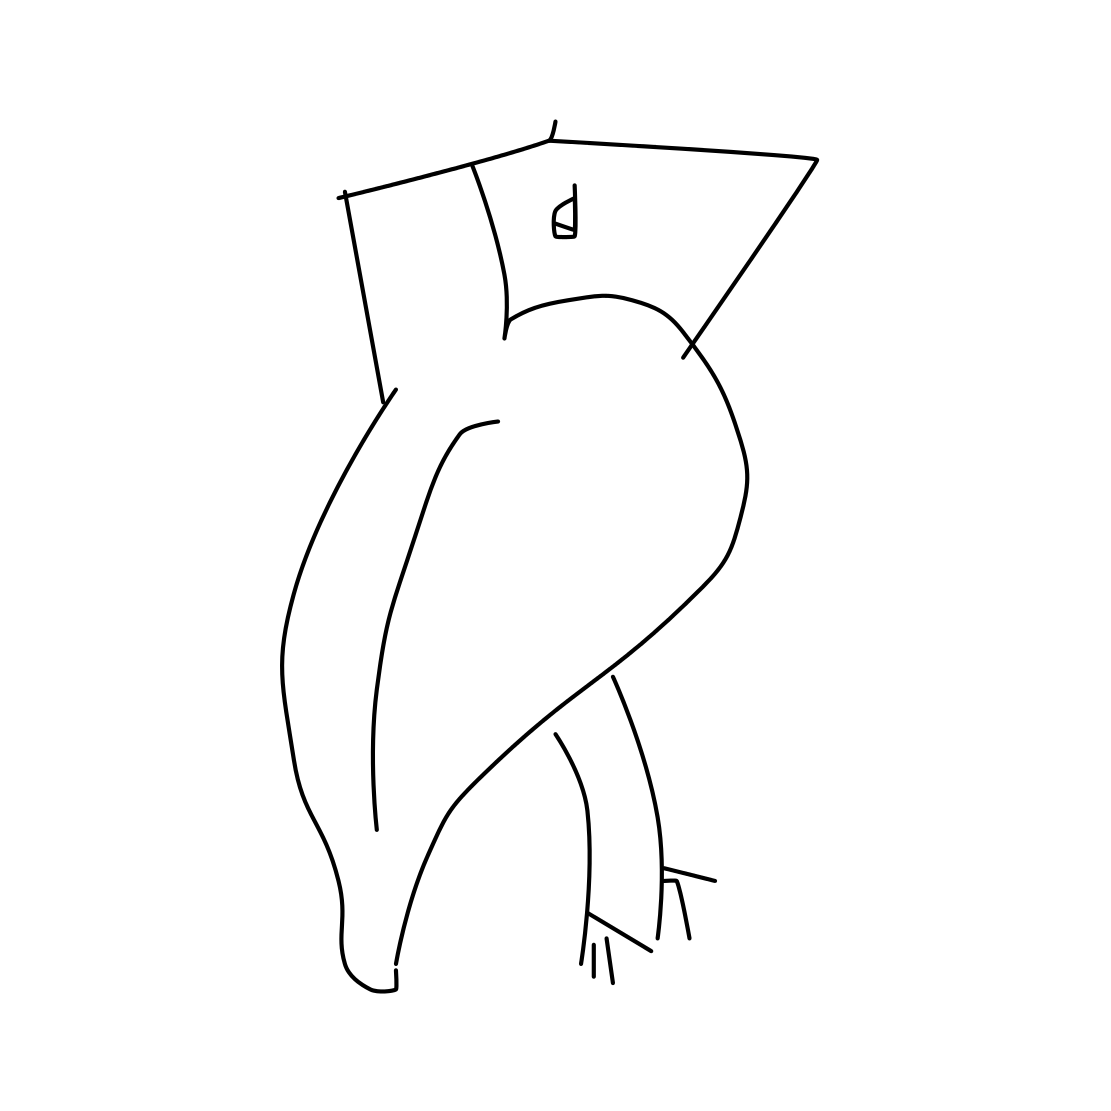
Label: standing bird